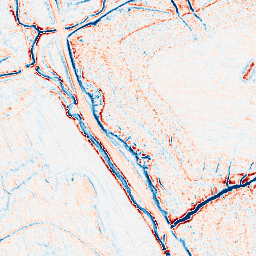
Category: edge_preserving
Decomposition family: anisotropic_diffusion
Decomposition parameters: iterations: 10
kappa: 100
gamma: 0.15
Upsampling method: sinc_hamming
Upsampling parameters: scale: 2
kernel_size: 16
Upsampling scale: 2